Here is the time-frequency representation (spectrogram) of a rolling-element bearing's vibration measurement. Classify the bearing condition as one of: normal, inner_race, outer_race, ball.
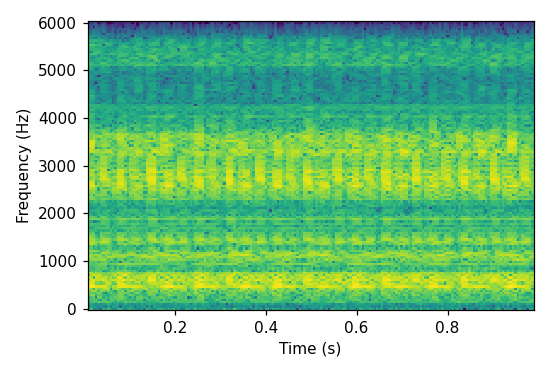
Answer: outer_race